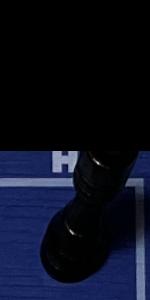
Label: Rook_Black